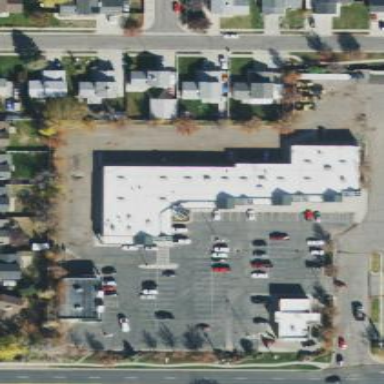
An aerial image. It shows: Commercial building.